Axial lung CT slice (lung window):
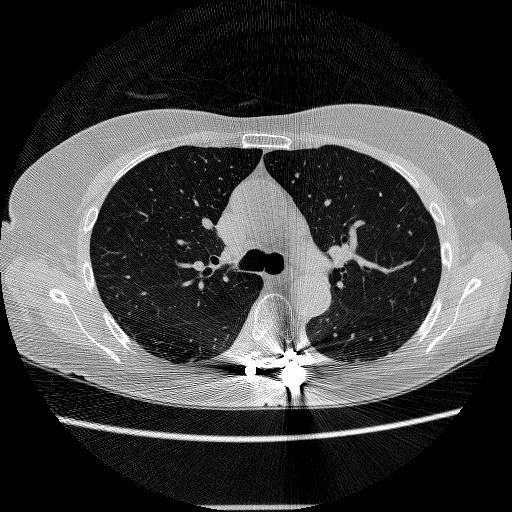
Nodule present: no